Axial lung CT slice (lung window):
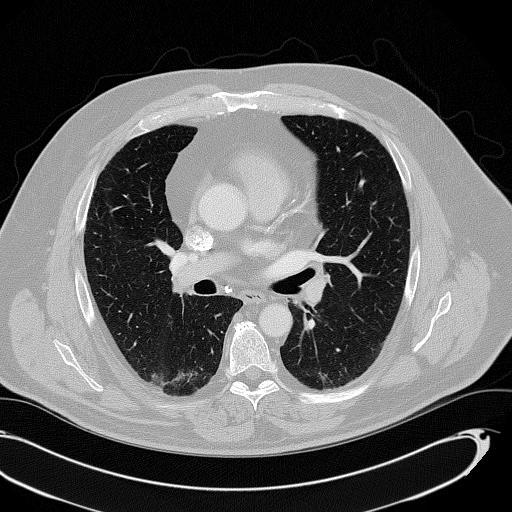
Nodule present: no